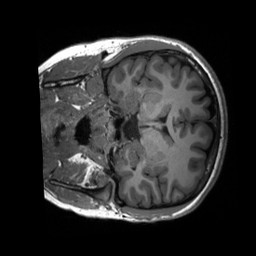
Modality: T1w
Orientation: coronal
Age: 16
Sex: female
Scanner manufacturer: siemens
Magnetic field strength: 3 T
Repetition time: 2.3 s
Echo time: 0.00232 s